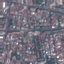
Land use / land cover class: Residential